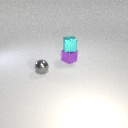
small purple metal cube below small cyan metal cube